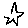
Label: star